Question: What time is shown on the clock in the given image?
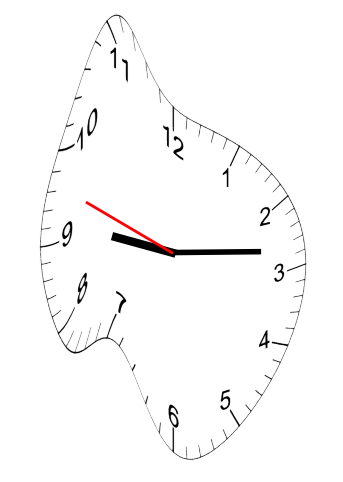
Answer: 09:13:48